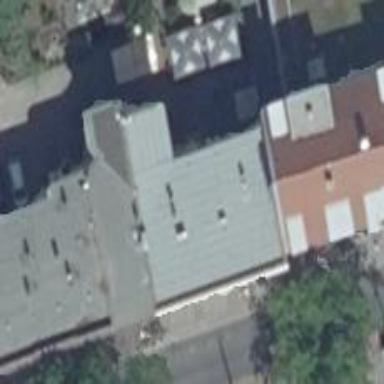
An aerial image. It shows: Building with flat roof. The building is light yellow in color.